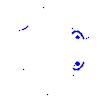
Particle: electron